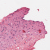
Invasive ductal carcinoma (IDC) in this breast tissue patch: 0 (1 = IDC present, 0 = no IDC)